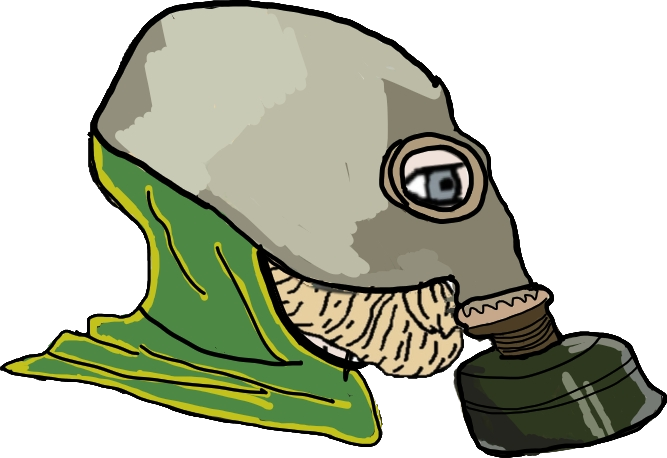
Label: 4_Yes_Chad